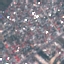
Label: Residential